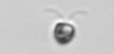
Label: Pyramimonas